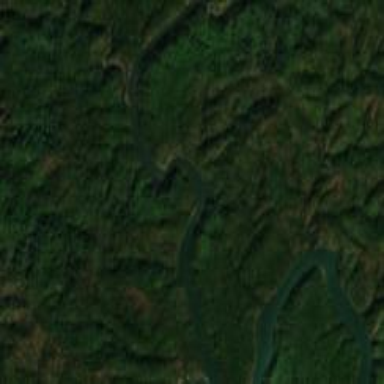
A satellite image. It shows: Beautiful view of river.